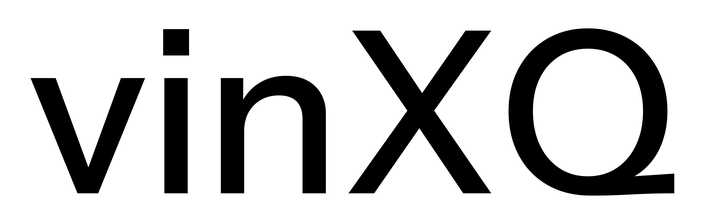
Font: InstrumentSans_Medium